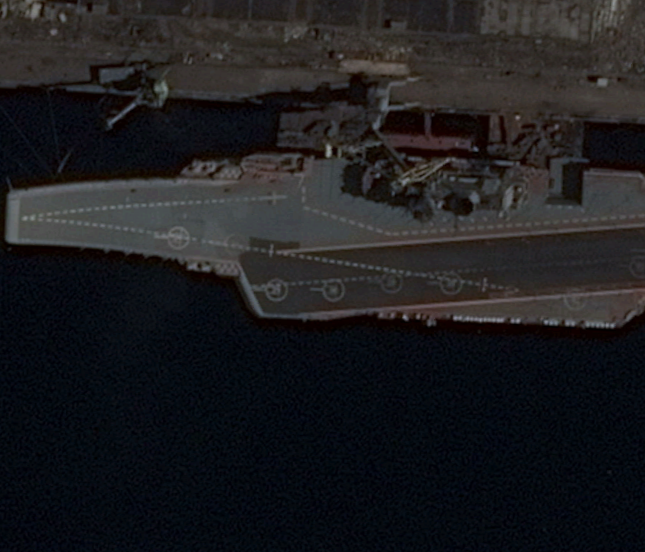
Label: aircraft_carrier